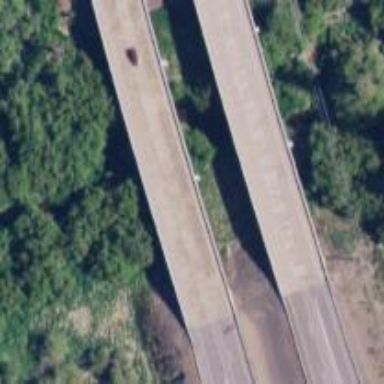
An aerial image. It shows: Bridge for trunk highway with expressway access.